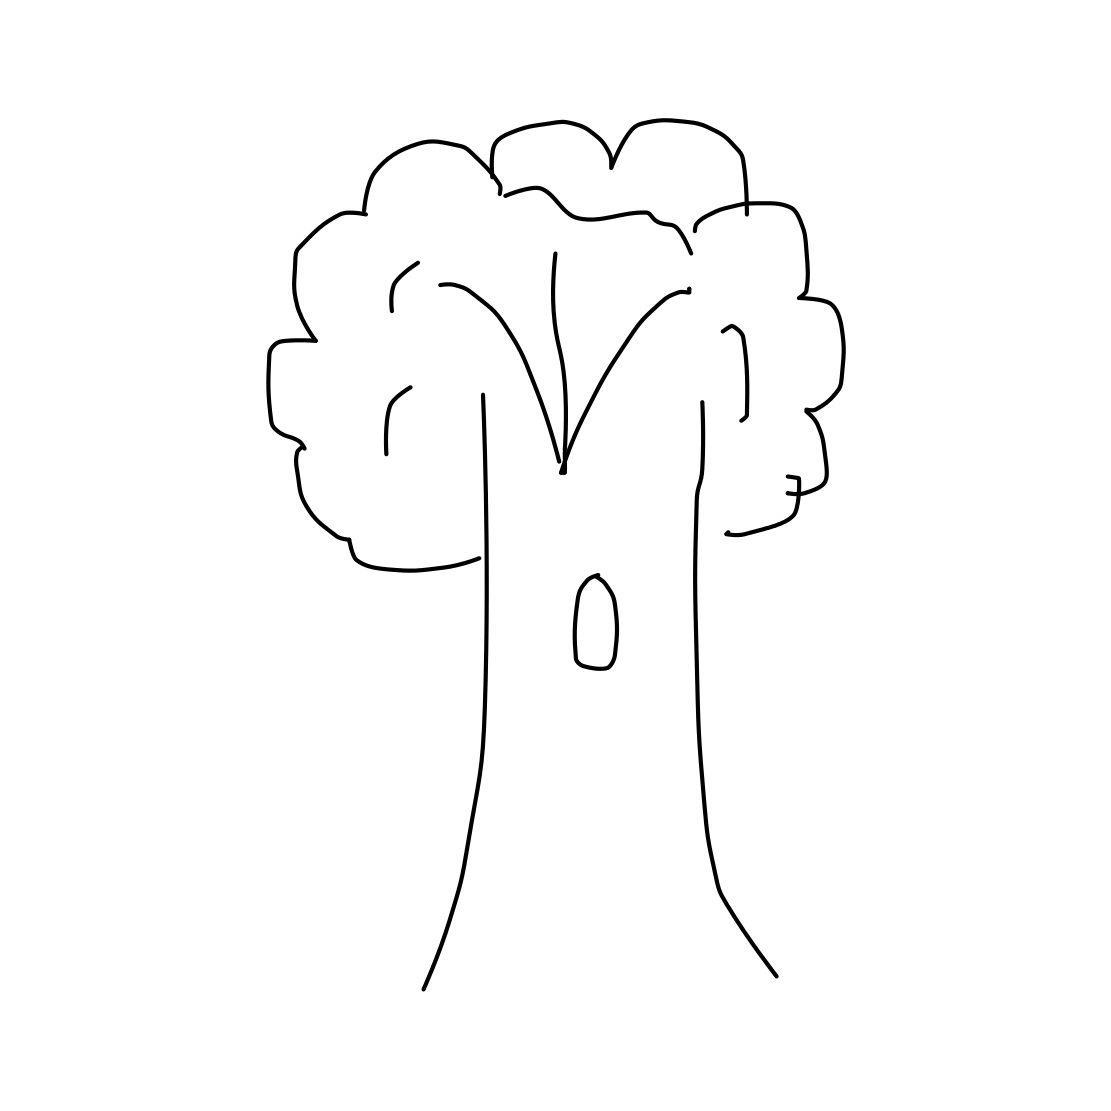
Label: tree